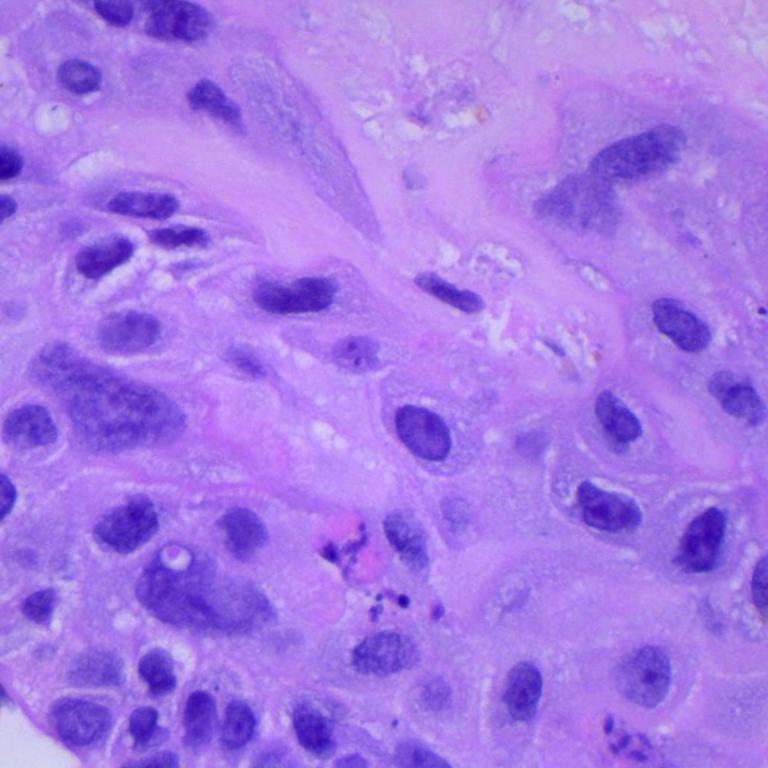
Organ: lung
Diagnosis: squamous carcinomas